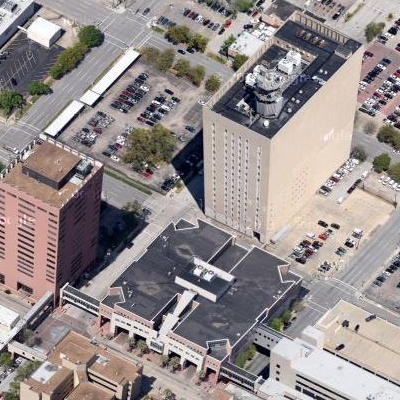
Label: Industry